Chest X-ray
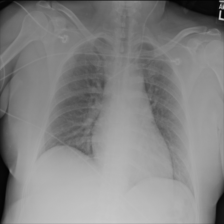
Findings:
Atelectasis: negative
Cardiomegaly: negative
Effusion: negative
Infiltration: negative
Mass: negative
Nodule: negative
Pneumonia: negative
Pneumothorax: negative
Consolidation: negative
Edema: negative
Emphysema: negative
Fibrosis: negative
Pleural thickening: negative
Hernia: negative